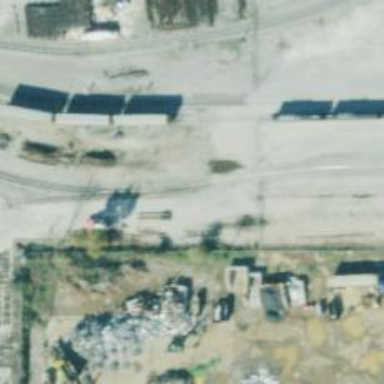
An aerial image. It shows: Abandoned railway yard is depicted.